Field crop: maize
Growth stage: 2
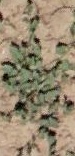
Species: convolvulus